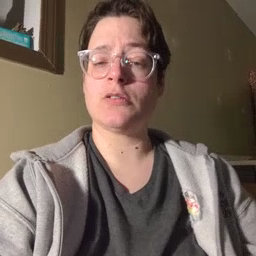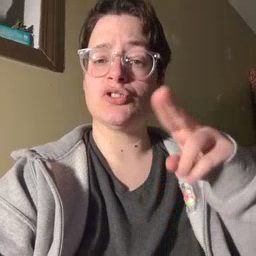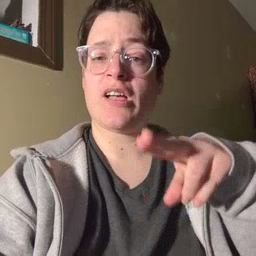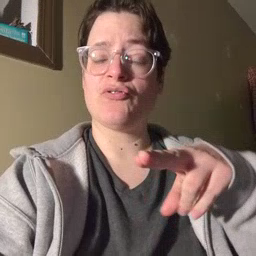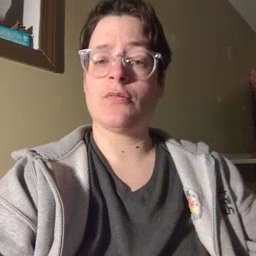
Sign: chair